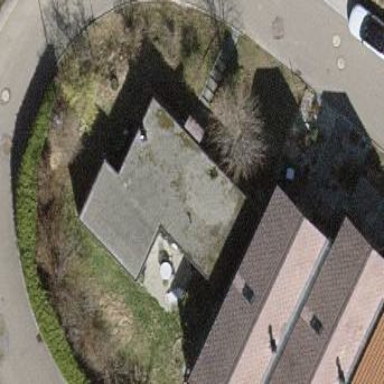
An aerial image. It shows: Gabled roof house.